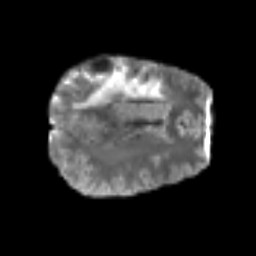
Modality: T2w
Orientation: axial
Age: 43
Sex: male
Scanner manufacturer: siemens
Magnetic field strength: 3 T
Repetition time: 6.1 s
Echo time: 0.101 s